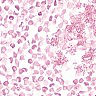
Metastatic tissue present: no